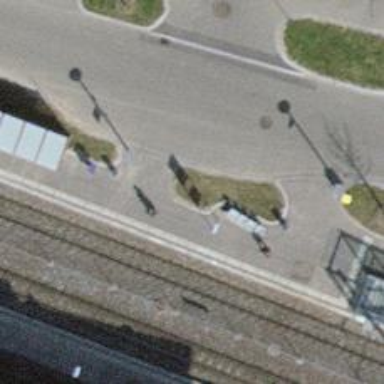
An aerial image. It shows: Light rail station serving as public transport hub.